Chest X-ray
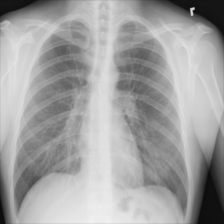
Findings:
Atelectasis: negative
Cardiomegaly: negative
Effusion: negative
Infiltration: negative
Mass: negative
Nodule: negative
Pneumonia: negative
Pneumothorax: negative
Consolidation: negative
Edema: negative
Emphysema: negative
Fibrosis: negative
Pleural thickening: negative
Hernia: negative